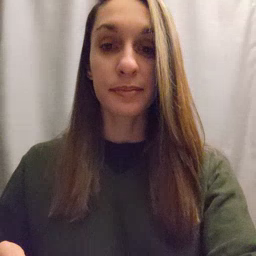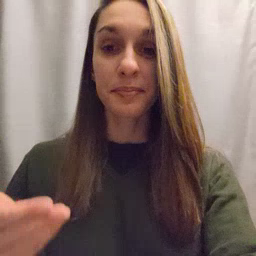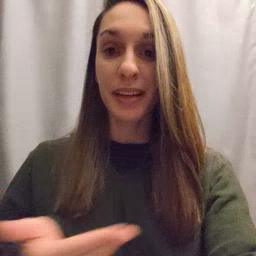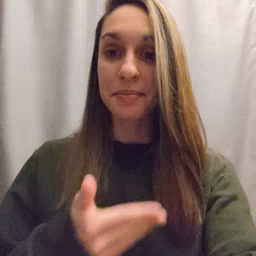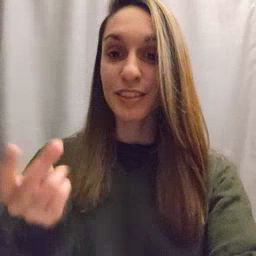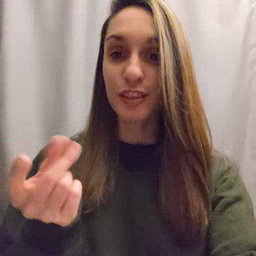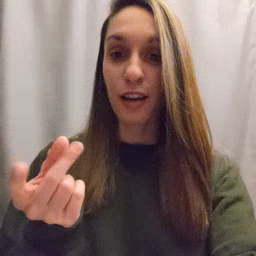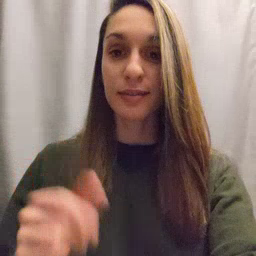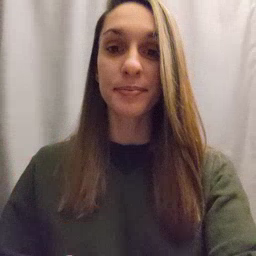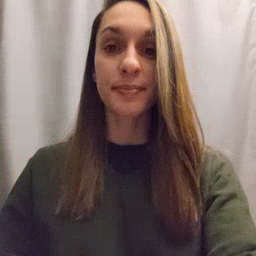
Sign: puppy